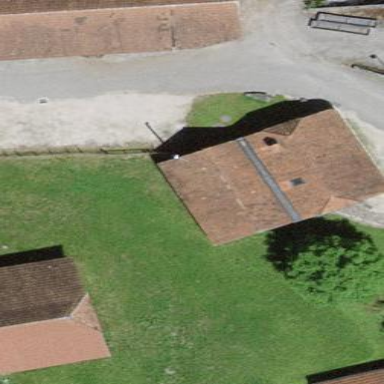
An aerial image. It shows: Gabled roof barn.